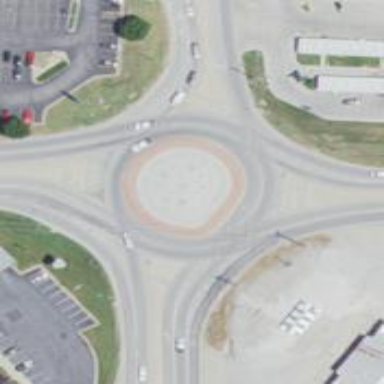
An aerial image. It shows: Roundabout on trunk highway with asphalt surface.